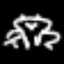
Label: frog